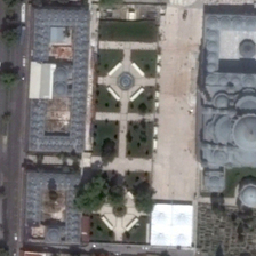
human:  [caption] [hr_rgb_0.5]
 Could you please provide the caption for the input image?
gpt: There is a square on the broad road.

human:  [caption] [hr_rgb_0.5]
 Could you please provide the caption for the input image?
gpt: There is a square on the wide road.

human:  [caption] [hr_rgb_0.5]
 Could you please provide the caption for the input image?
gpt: There is a square on the broad street.

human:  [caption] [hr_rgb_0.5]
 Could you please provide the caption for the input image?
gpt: There's a square on the main road.

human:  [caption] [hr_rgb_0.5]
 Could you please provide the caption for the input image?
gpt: There is a square on the wide road.